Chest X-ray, PA view. Patient: 66 years old, sex M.
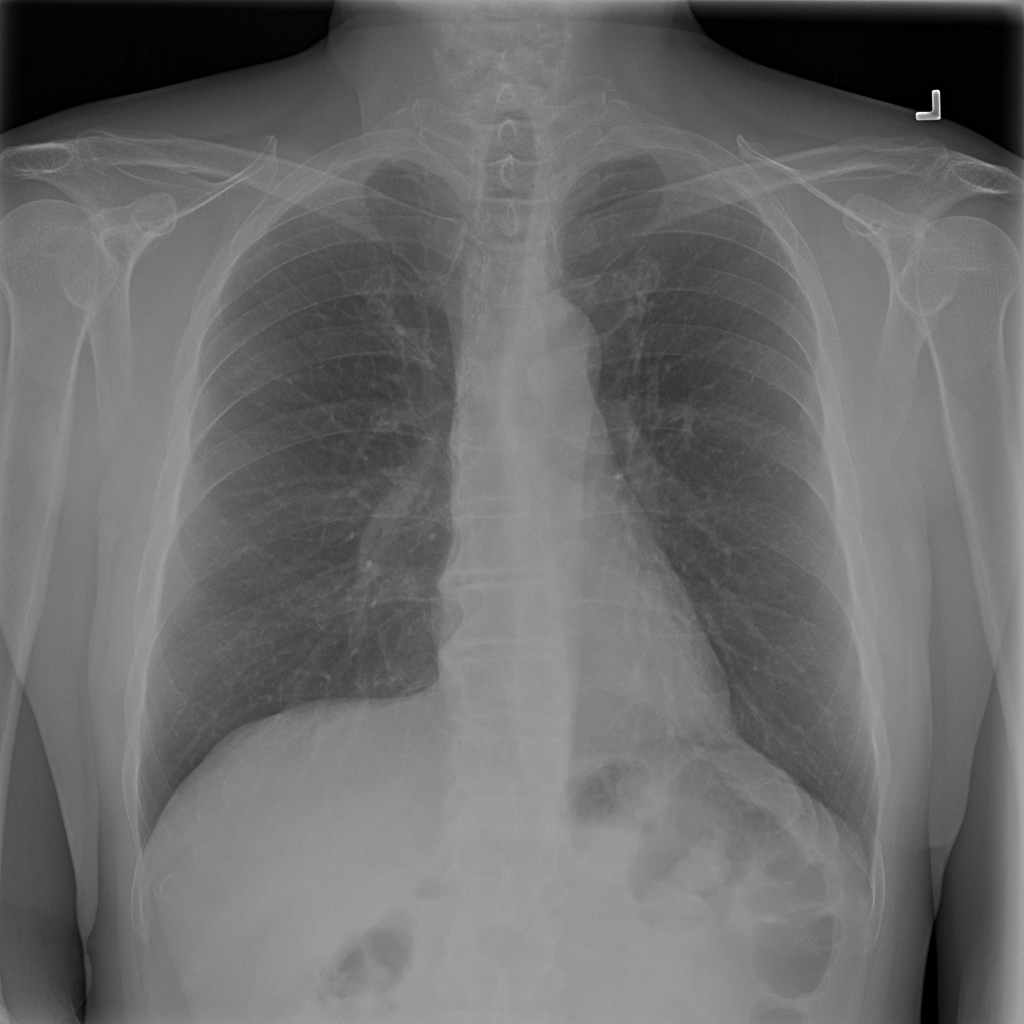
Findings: No Finding